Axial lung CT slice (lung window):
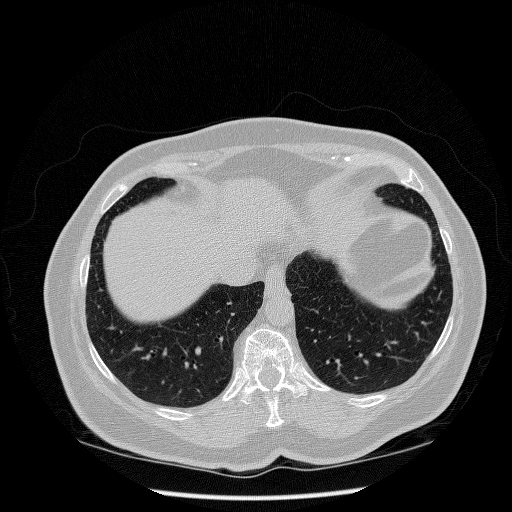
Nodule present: no